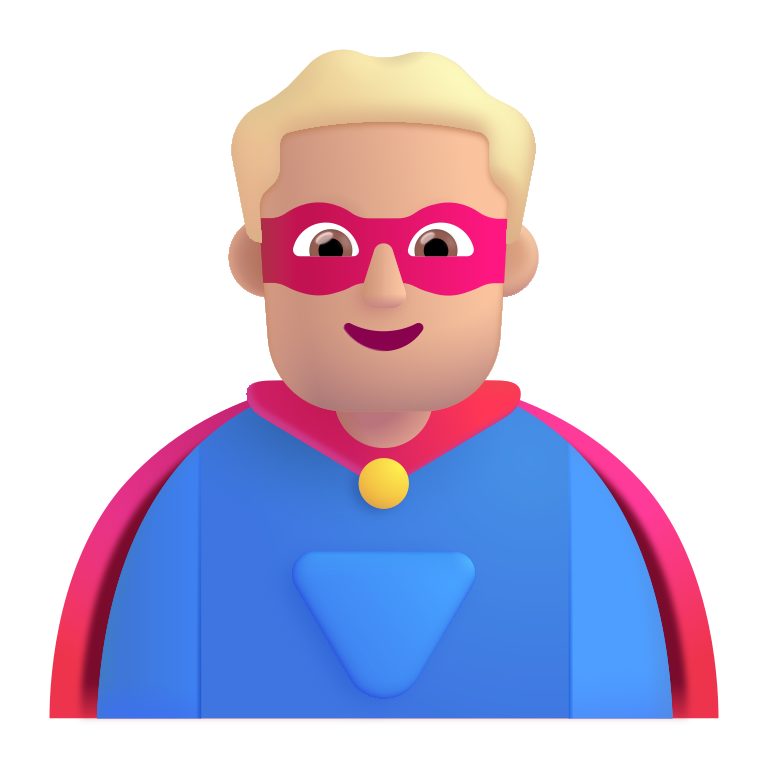
man superhero color  light